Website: macys
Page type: delivery-shipping
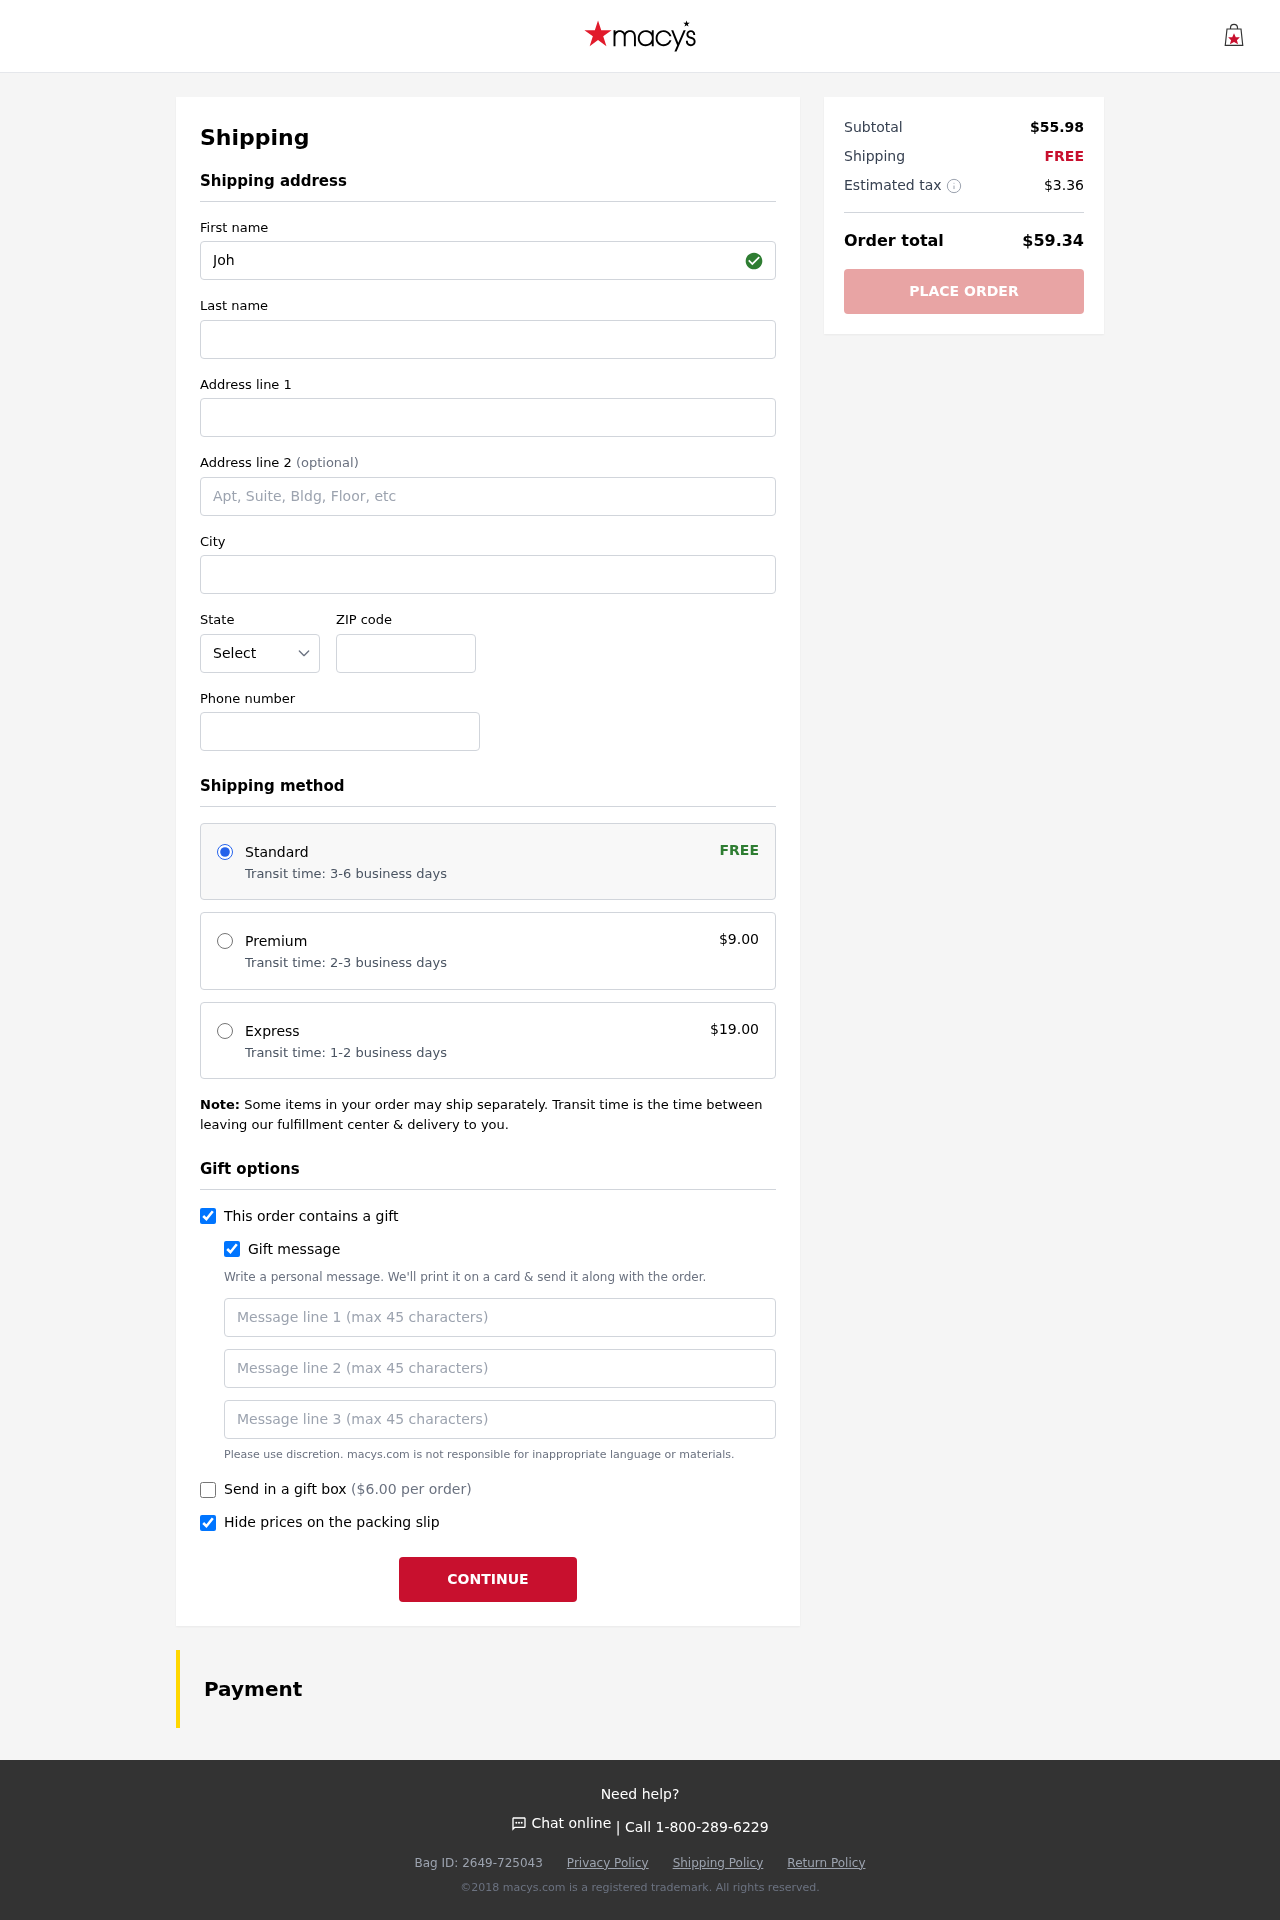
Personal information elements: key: PII_STATE_ABBR
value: NE
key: PII_FIRSTNAME
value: Johnny
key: PII_LASTNAME
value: Chavez
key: PII_STREET
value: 0319 Diana Common Apt. 224
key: PII_STREET2
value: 577 Lance Union Suite 263
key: PII_CITY
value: New Linda
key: PII_POSTCODE
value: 09510
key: PII_PHONE
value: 8668386946
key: PII_GIFT_MESSAGE
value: Hey Brian, I saw this sandstone swatch and thought it would add a great touch to your space. Can’t wait to see how you incorporate it into your new home! Enjoy decorating!  Johnny
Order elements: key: ORDER_SHIPPING_STANDARD
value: Transit time: 3-6 business days
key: ORDER_SHIPPING_COST
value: FREE
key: ORDER_SHIPPING_PREMIUM
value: Transit time: 2-3 business days
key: ORDER_SHIPPING_PREMIUM_PRICE
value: $9.00
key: ORDER_SHIPPING_EXPRESS
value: Transit time: 1-2 business days
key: ORDER_SHIPPING_EXPRESS_PRICE
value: $19.00
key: ORDER_GIFT_BOX_PRICE
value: ($6.00 per order)
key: ORDER_SUBTOTAL
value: $55.98
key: ORDER_SHIPPING_COST2
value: FREE
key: ORDER_TAX
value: $3.36
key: ORDER_TOTAL
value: $59.34